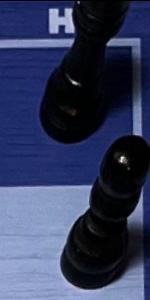
Label: Pawn_Black